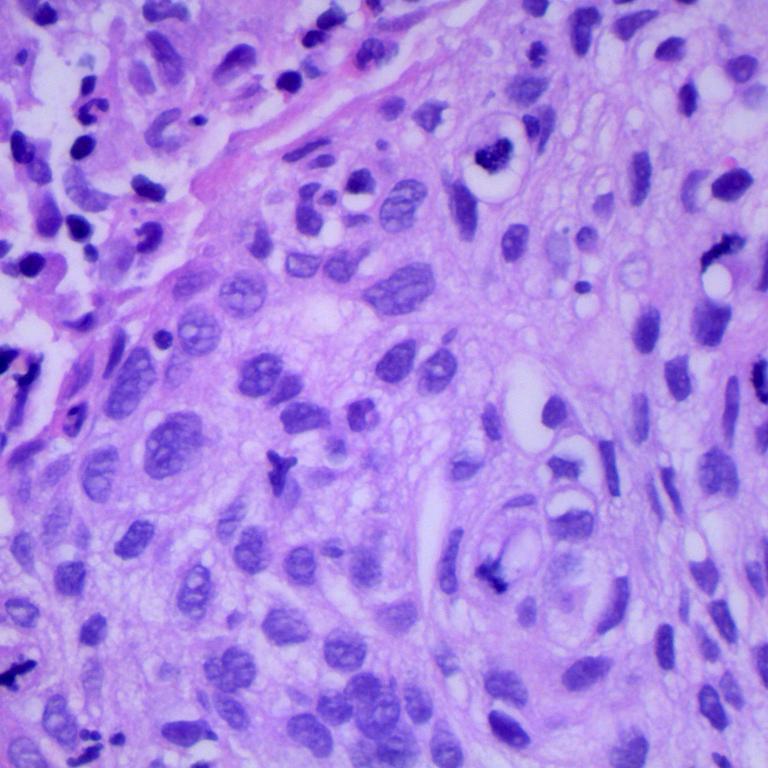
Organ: lung
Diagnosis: squamous carcinomas